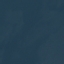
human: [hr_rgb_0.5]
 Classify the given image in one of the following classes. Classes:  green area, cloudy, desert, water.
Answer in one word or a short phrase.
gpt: water